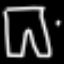
Label: pants